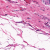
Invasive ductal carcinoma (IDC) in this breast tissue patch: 0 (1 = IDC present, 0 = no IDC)